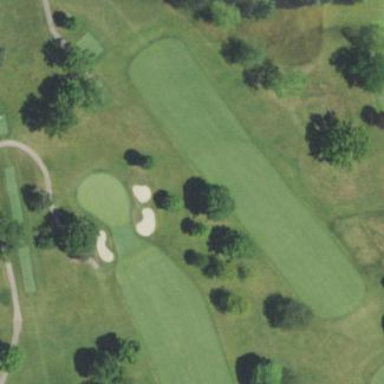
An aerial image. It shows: Scenic golf fairway.